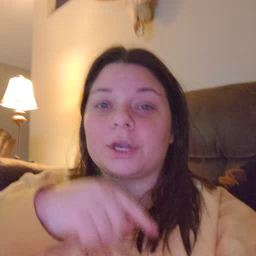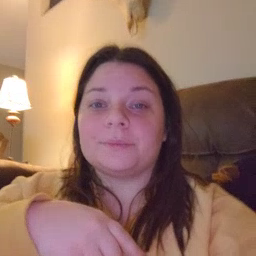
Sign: pencil